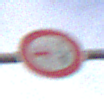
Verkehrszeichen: VerbotUeberholenEinspurigeFahrzeuge
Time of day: MorningAfternoon
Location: Outdoor (Suburban)
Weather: PartlyCloudy
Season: NotSpecified
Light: Natural